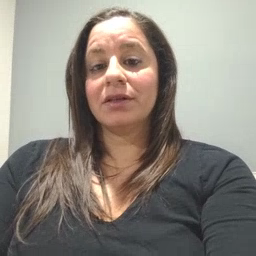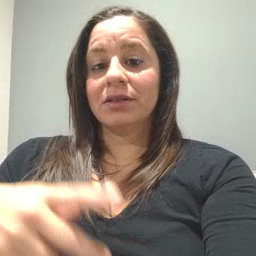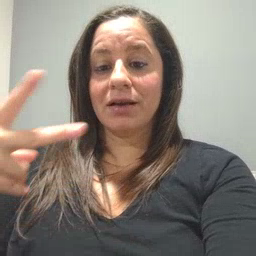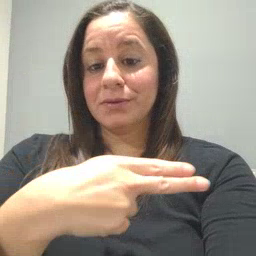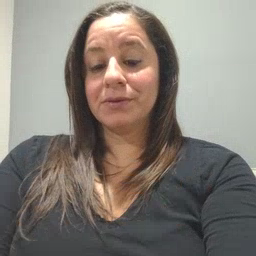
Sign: cut